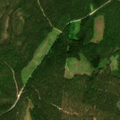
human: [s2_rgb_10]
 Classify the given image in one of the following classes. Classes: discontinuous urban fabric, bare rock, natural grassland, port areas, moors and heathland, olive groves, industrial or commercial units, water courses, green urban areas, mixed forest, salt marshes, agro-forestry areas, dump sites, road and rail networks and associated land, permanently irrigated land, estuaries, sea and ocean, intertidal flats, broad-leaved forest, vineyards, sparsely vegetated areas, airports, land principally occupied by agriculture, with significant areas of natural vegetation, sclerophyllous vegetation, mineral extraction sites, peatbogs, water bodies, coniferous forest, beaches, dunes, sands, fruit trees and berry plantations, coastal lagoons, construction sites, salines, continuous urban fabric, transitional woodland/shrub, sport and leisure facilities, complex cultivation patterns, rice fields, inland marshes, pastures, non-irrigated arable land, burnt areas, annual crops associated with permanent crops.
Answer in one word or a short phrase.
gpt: coniferous forest